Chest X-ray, AP view. Patient: 45 years old, sex F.
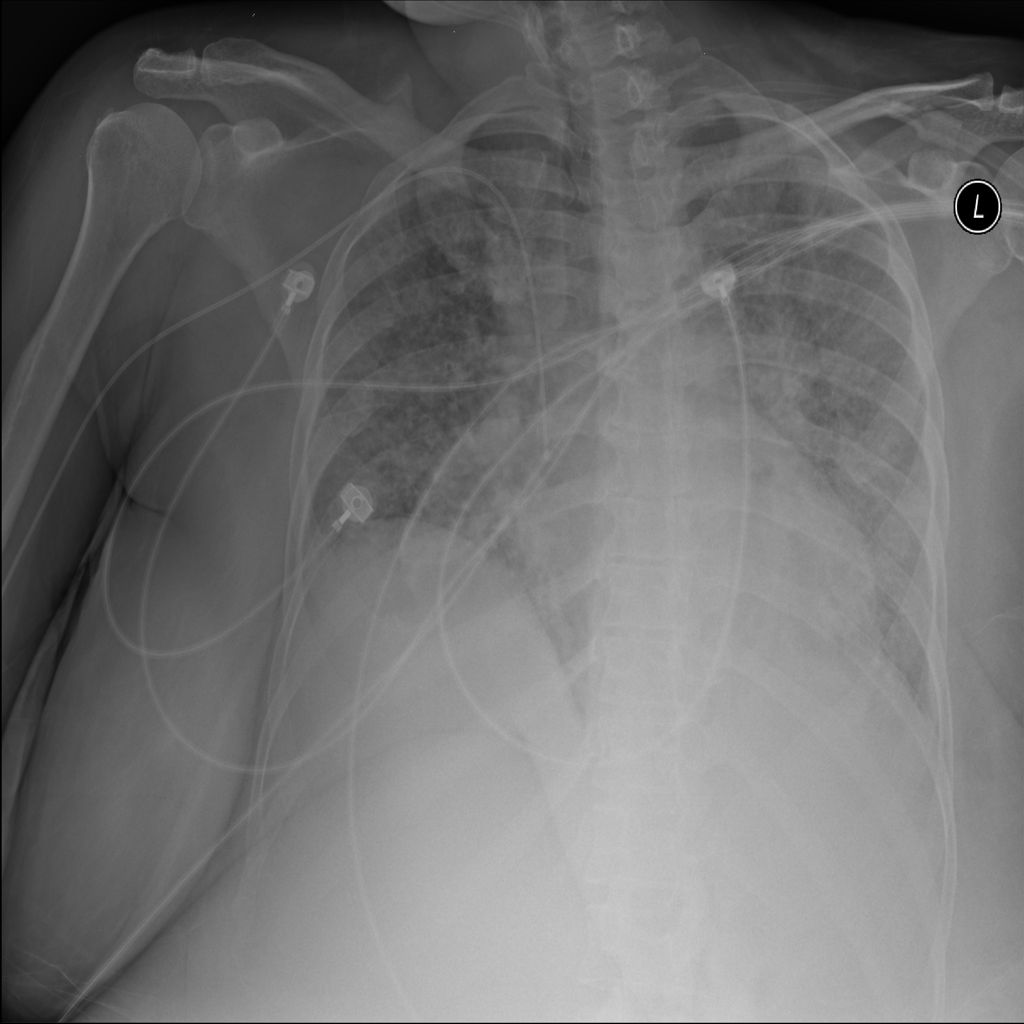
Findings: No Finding